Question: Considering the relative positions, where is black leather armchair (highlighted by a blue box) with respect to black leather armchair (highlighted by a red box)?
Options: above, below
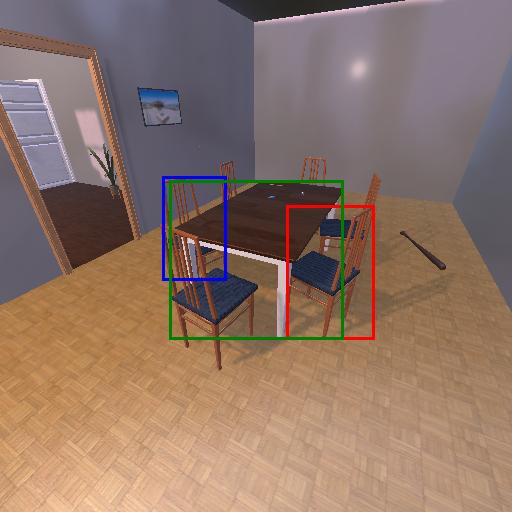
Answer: above